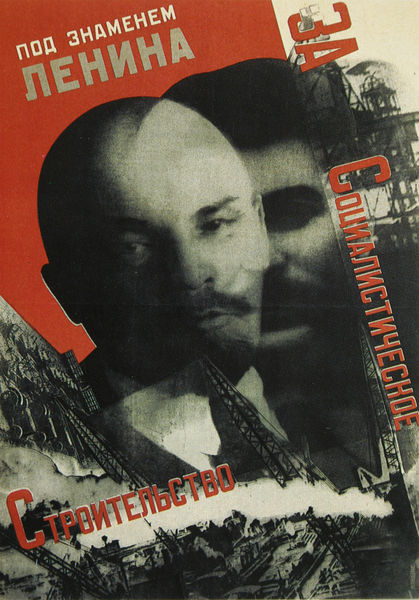
Titel: "Unter Lenins Fahne für den Aufbau des Sozialismus"
Künstler: Gustav Kluzis
Standort: Moskau
Institution: Lenin-Bibliothek
Schlagwörter: schatten, weiß, köpfe, licht, schwarz, blick, rot, bart, bärte, augen, portrait, porträt, lippen, turm, schrift, russland, grafik, graphik, fabrik, industrie, schnäuzer, brauen, glatze, collage, panzer, türme, gerät, kran, schwarzweiß, text, buchstaben, plakat, poster, männder, stahl, russisch, bauwerk, wörter, montage, kyrillisch, lenin, fotomontage, photomontage, propaganda, photocollage, stalin